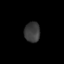
Tissue: lung
Cell type: T cells
Senescence score: 0.2168
Nuclear area (px): 306
Mean DAPI intensity: 59.085